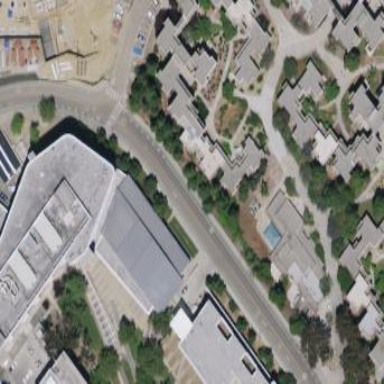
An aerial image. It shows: Residential building that serves as education facility.